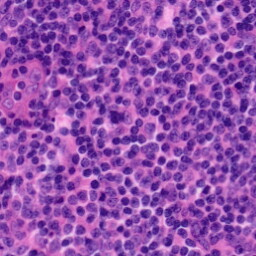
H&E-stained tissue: Tonsil